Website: bh-photo
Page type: billing-address
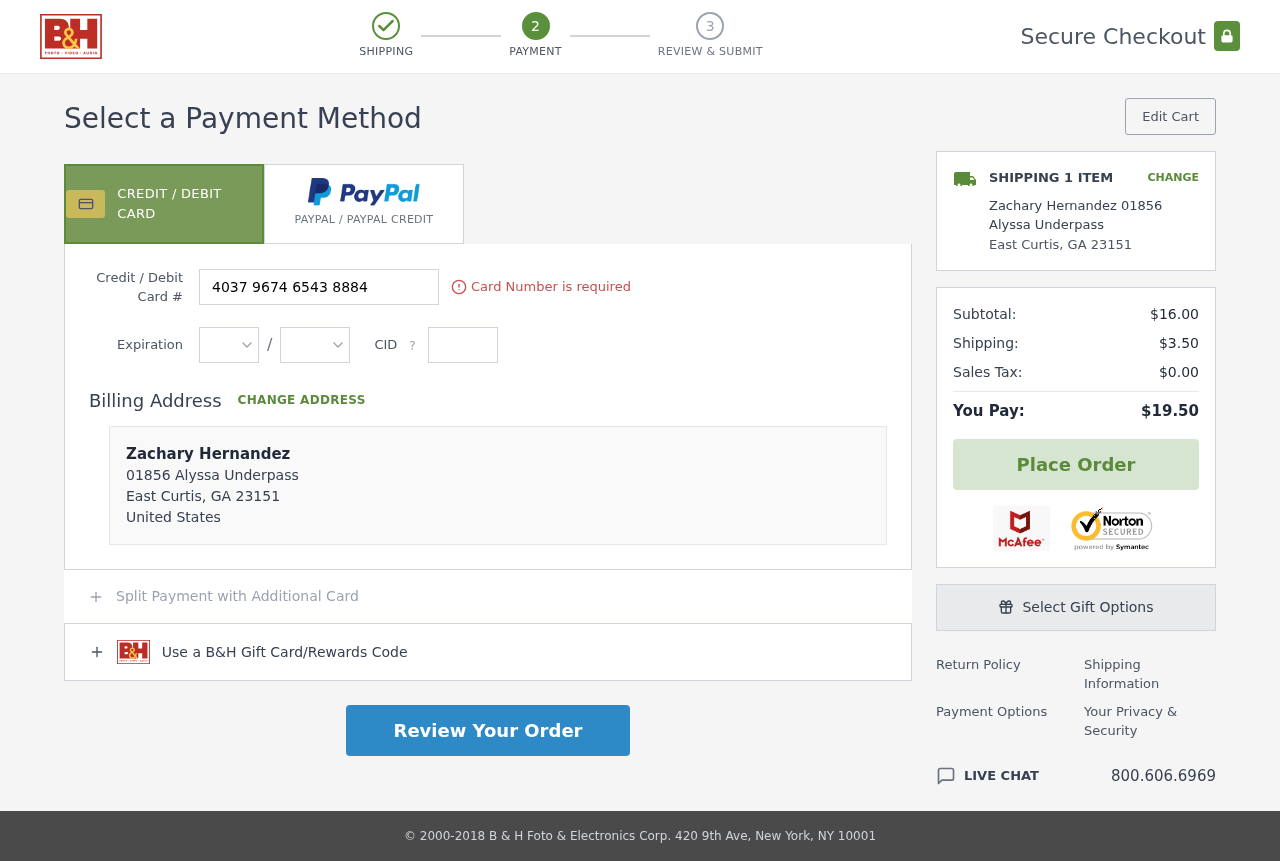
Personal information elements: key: PII_CARD_CVV
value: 857
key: PII_CARD_EXPIRY_MONTH
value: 01
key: PII_CARD_EXPIRY_YEAR
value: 27
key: PII_CARD_NUMBER
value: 4037 9674 6543 8884
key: PII_CITY
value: East Curtis
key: PII_COUNTRY
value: United States
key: PII_FULLNAME
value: Zachary Hernandez
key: PII_FULLNAME2
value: Zachary Hernandez
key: PII_POSTCODE
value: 23151
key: PII_STATE_ABBR
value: GA
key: PII_STREET
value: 01856 Alyssa Underpass
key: PII_POSTCODE_FULL
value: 23151
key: PII_POSTCODE_NUMERIC
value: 23151
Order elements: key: ORDER_NUM_ITEMS
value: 1
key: ORDER_SUBTOTAL
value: $16.00
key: ORDER_SHIPPING_COST
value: $3.50
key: ORDER_TAX
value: $0.00
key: ORDER_TOTAL
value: $19.50